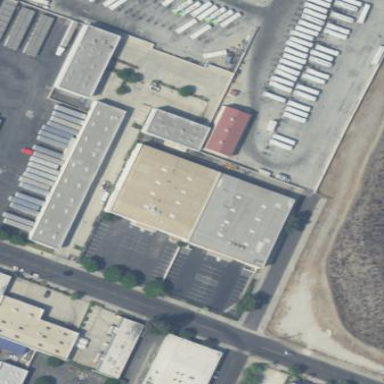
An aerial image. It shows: Industrial building.